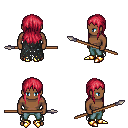
a pixel art fantasy rpg character, male body template, human, dark skin, black tattered cape, teal pants, ruby red unkempt hairstyle, gold boots, spear, four views (front, back, left, right), 2x2 character sprite sheet, small pixel art, hard edges, no anti-aliasing